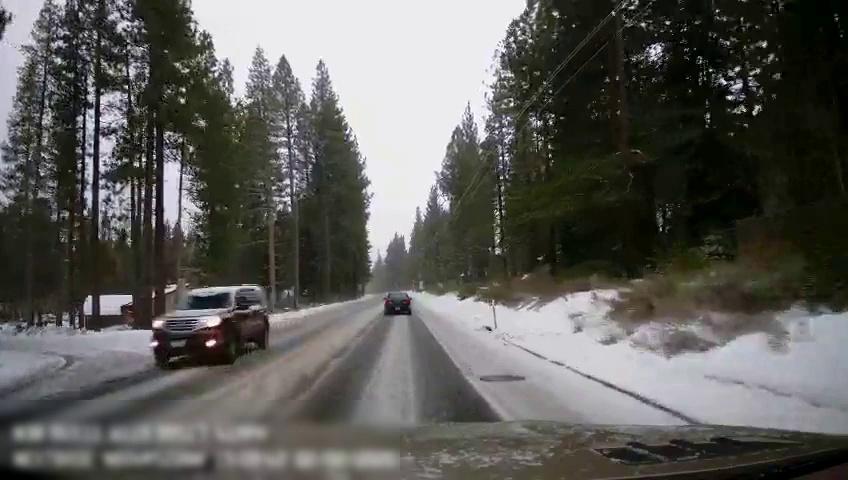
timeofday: Day
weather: Snowy
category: Drivable Space
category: Vehicles | SUV
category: Vehicles | Car
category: Lanes | Current Lane